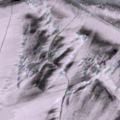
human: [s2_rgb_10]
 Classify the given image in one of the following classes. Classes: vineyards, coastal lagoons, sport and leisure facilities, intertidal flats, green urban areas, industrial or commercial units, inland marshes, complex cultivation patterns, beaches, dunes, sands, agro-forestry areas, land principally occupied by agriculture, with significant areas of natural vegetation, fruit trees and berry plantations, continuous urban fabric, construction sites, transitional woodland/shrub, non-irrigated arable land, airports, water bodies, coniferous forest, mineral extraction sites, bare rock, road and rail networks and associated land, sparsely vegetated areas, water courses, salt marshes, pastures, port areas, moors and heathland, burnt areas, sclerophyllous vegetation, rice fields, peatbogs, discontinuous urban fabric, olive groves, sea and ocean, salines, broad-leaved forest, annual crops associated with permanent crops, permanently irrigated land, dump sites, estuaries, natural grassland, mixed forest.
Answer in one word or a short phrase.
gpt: sea and ocean